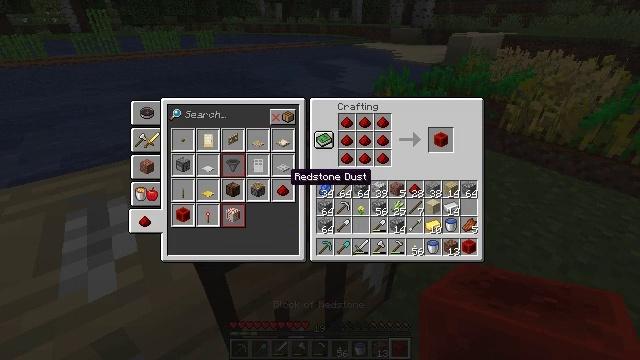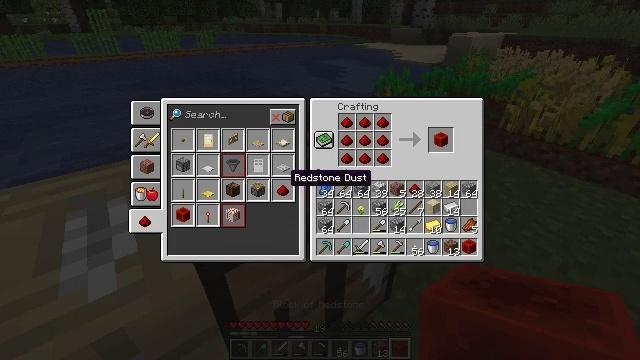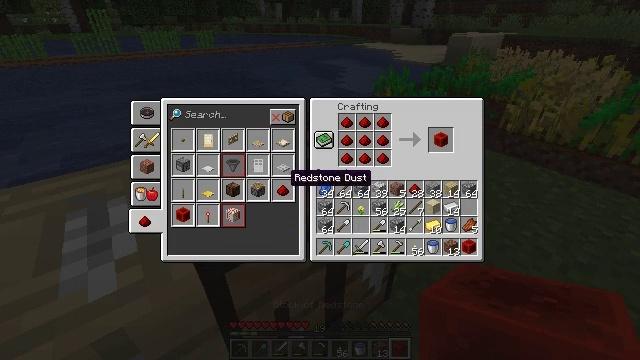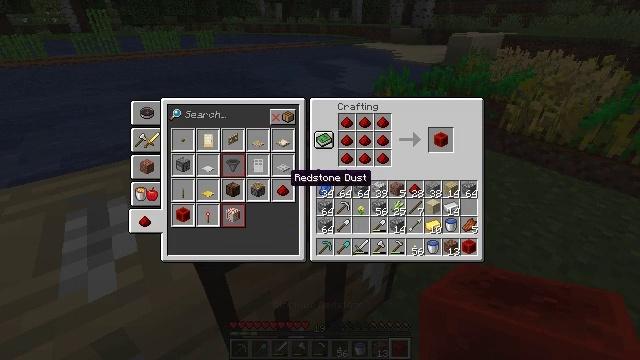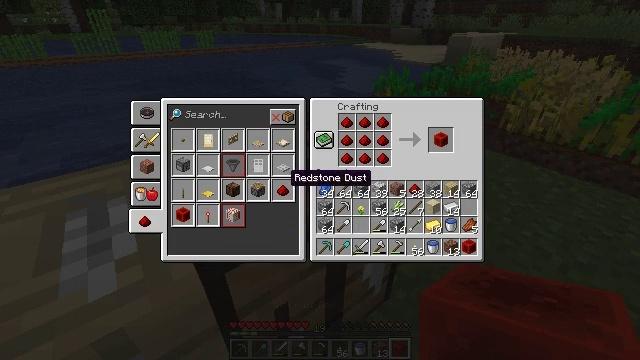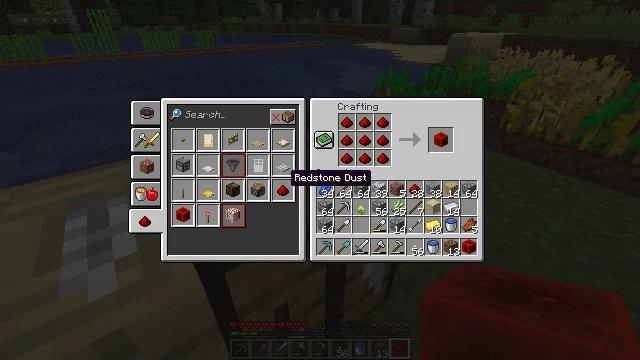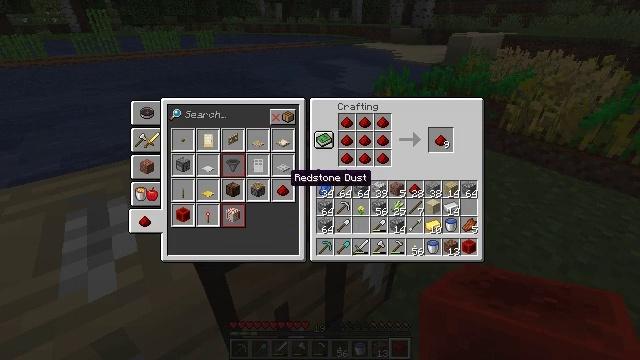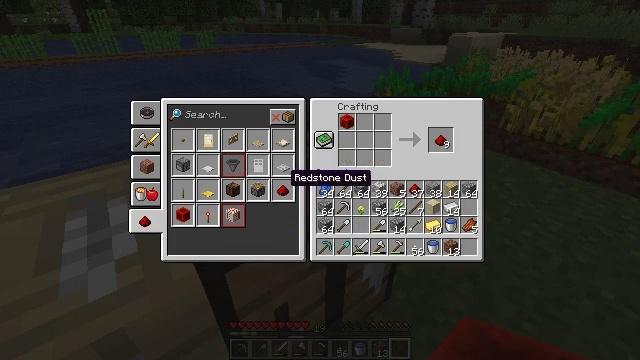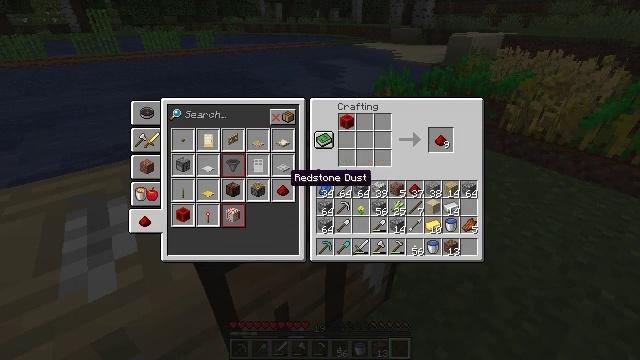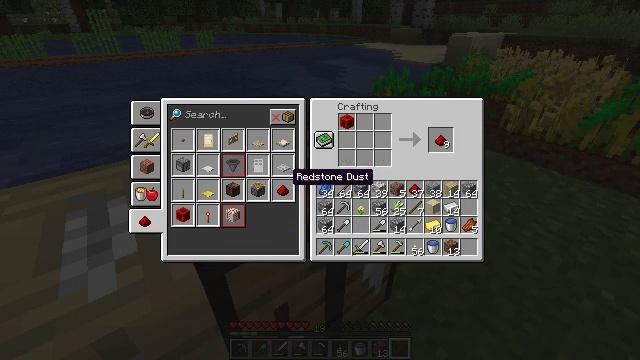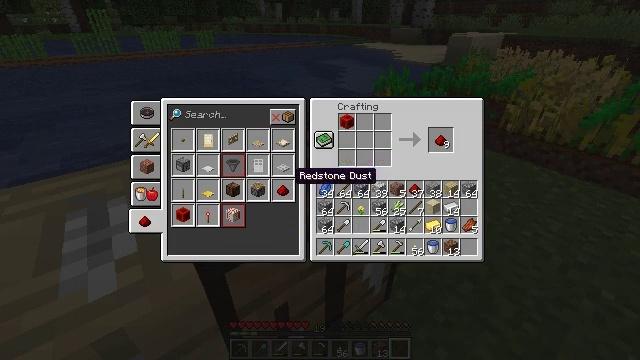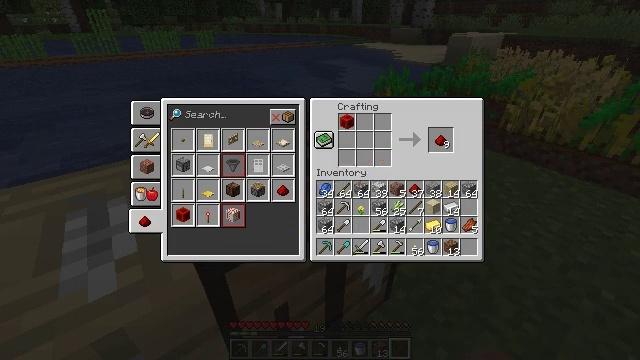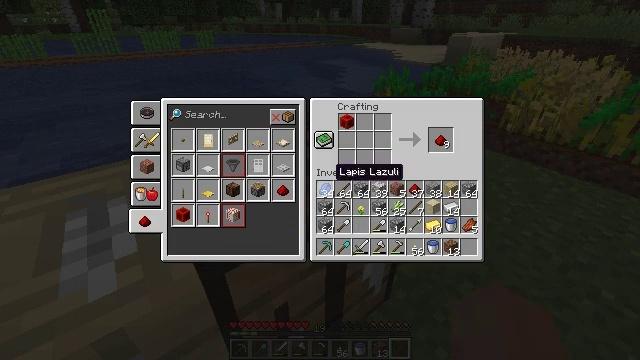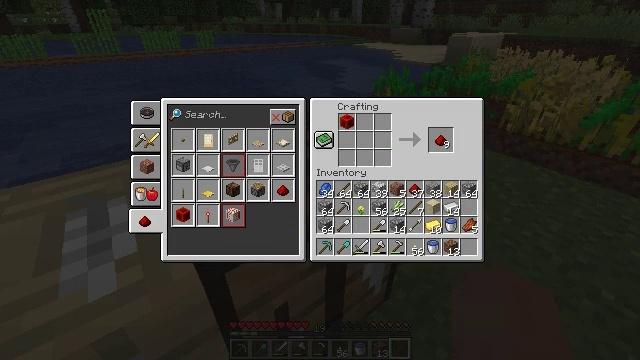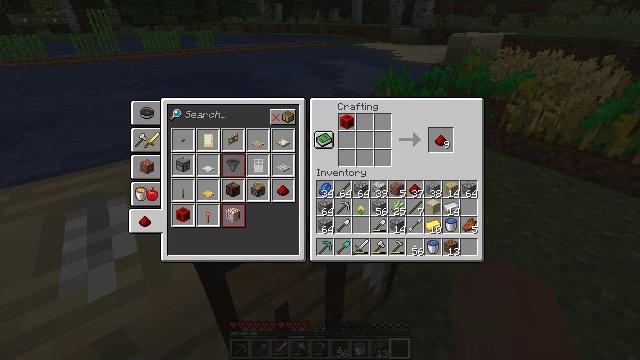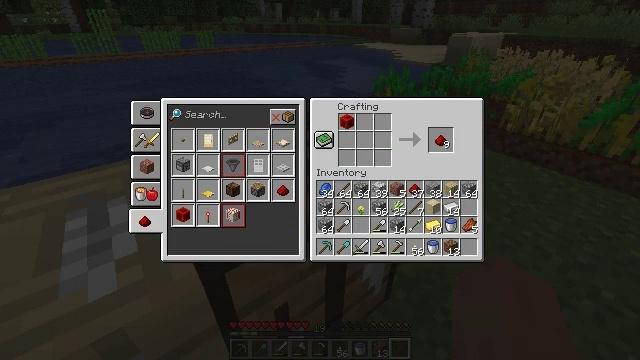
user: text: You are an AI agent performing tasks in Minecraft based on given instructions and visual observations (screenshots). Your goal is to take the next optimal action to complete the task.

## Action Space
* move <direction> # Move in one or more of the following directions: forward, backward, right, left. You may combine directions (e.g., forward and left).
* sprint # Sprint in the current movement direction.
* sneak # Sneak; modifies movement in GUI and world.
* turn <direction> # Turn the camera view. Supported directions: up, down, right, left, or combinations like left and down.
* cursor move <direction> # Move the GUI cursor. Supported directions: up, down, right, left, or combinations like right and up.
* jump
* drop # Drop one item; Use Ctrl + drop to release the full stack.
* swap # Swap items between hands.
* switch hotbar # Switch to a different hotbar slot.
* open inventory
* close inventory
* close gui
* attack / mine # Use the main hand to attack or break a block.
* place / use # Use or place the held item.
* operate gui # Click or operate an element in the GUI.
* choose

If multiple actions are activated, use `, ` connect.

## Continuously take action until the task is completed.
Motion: motion action
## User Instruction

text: Open the crafting table to craft redstone.
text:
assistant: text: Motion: operate gui
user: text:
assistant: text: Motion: operate gui
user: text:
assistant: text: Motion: operate gui
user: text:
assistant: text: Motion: operate gui
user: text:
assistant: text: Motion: no_op
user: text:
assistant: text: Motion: no_op
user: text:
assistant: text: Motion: no_op
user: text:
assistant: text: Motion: no_op
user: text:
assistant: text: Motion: no_op
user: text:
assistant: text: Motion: no_op
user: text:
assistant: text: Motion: cursor move right
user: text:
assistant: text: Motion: cursor move right
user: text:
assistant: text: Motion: cursor move right
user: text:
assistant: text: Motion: cursor move right
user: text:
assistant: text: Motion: cursor move right
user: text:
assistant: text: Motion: cursor move right
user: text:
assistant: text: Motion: cursor move right
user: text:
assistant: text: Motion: no_op
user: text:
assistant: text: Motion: no_op
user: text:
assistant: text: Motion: no_op
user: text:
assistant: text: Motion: no_op
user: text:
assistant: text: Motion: no_op
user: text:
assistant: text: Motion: no_op
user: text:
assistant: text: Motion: no_op
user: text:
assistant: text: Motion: cursor move right and down
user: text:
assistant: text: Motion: cursor move right and down
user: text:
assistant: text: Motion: no_op
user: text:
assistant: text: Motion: no_op
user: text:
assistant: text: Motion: no_op
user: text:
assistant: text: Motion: no_op